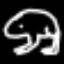
Label: frog